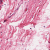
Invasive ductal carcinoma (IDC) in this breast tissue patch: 0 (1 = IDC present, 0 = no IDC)